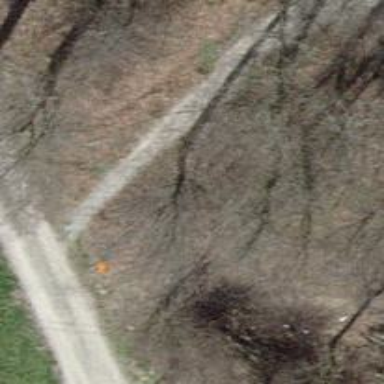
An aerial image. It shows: Gravel path.